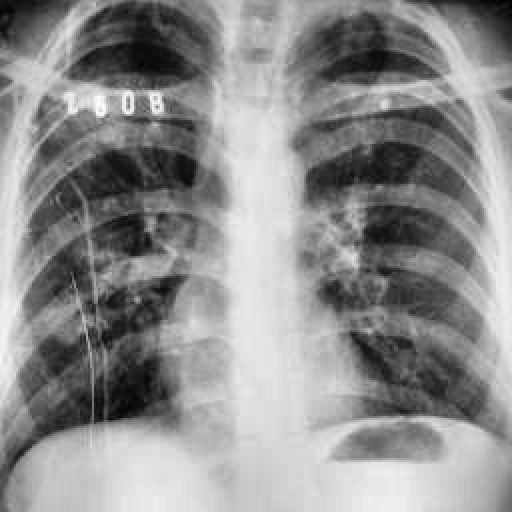
Finding: TUBERCULOSIS